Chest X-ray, AP view. Patient: 44 years old, sex F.
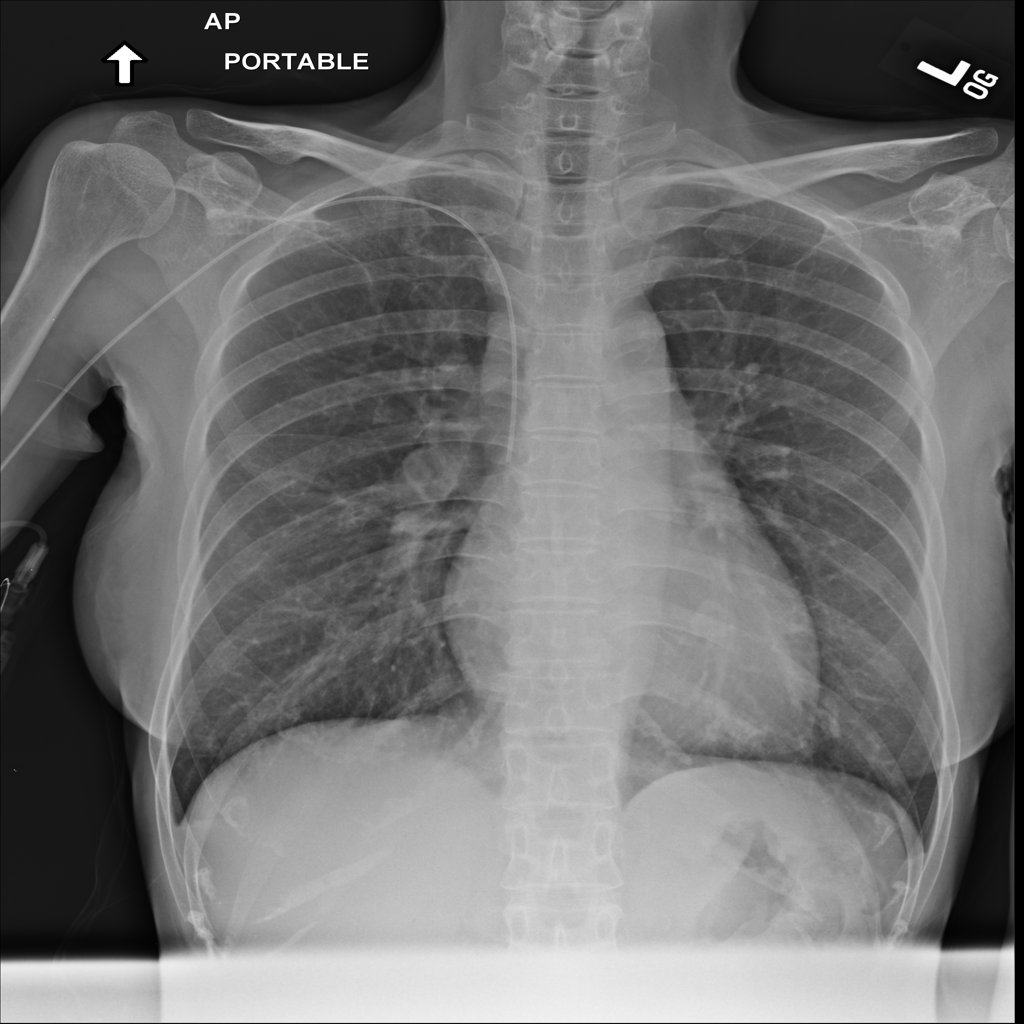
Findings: No Finding